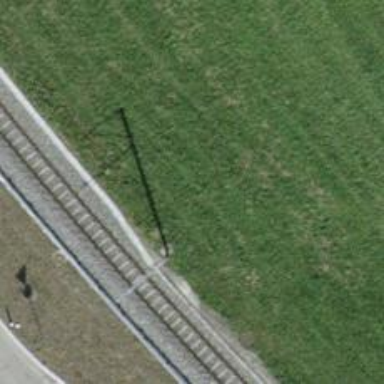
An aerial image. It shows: Pipeline marker.